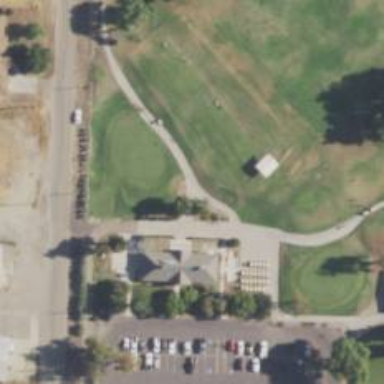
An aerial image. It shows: Path for both road and golf.